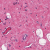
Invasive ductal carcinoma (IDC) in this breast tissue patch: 0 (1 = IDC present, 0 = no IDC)